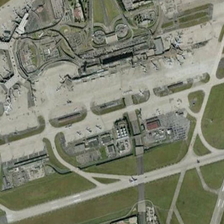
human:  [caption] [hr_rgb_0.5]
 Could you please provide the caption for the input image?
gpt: many planes are in an airport .

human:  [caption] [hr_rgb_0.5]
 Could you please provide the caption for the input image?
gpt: many planes are in an airport .

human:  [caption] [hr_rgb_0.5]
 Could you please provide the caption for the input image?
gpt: many planes are in an airport .

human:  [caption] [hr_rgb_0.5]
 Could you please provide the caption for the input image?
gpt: many planes are in an airport .

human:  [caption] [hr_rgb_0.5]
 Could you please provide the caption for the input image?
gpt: many planes are in an airport .